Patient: sex M, age 51
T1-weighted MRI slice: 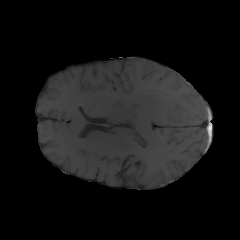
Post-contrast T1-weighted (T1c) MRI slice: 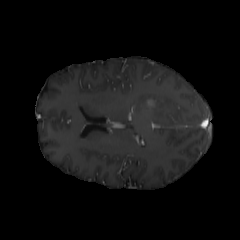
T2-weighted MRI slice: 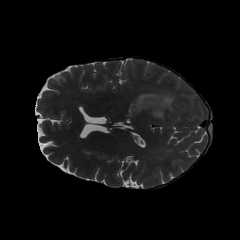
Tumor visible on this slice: yes
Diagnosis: Glioblastoma, IDH-wildtype
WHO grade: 4